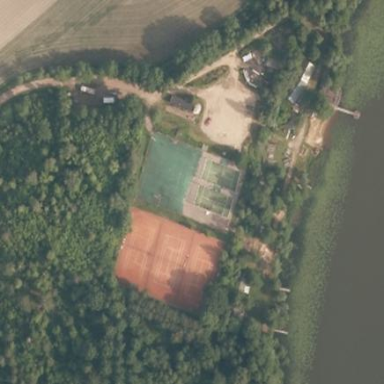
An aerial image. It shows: Tennis court on pitch.